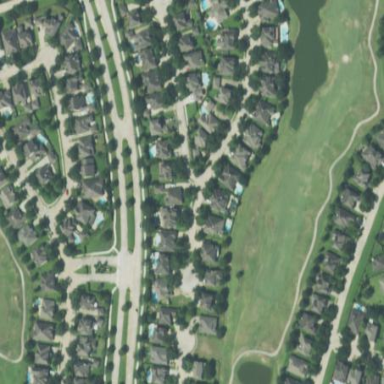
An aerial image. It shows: Single-family residential area.